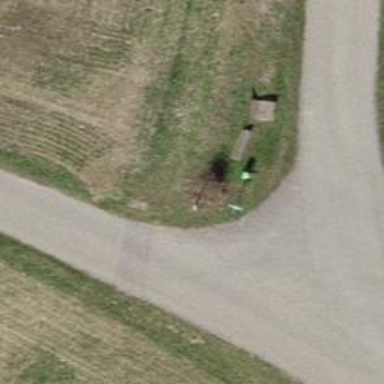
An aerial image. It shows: Guidepost with information.